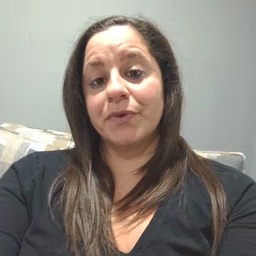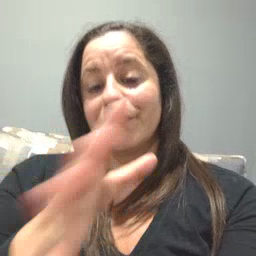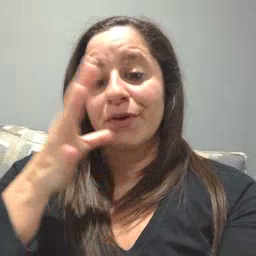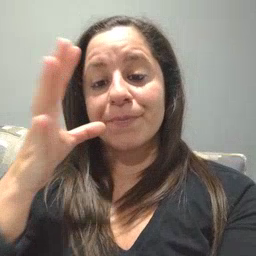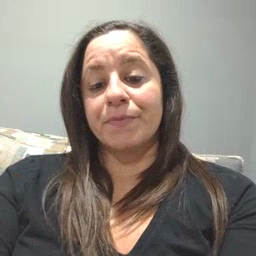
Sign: farm